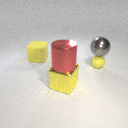
large yellow rubber cube behind small yellow rubber sphere